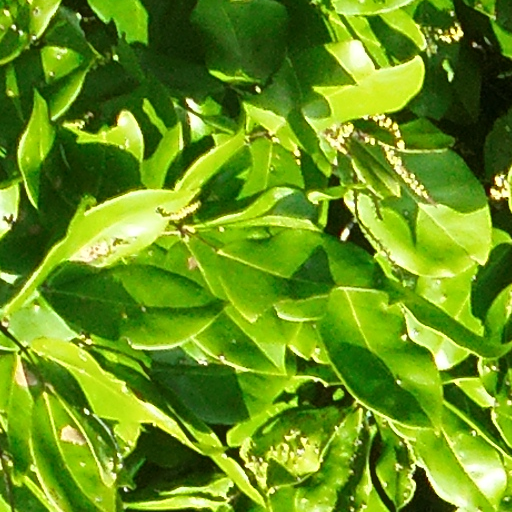
Species: Prioria copaifera
GBIF accepted scientific name: Prioria copaifera
Crown area (m\u00b2): 180.851